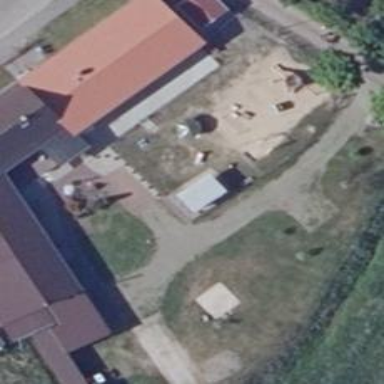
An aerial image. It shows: Kindergarten.